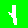
Digit: 1